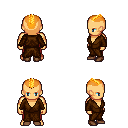
a pixel art fantasy rpg character, male body template, human, tanned skin, brown robe, red pants, light blonde short mohawk hairstyle, brown shoes, four views (front, back, left, right), 2x2 character sprite sheet, small pixel art, hard edges, no anti-aliasing